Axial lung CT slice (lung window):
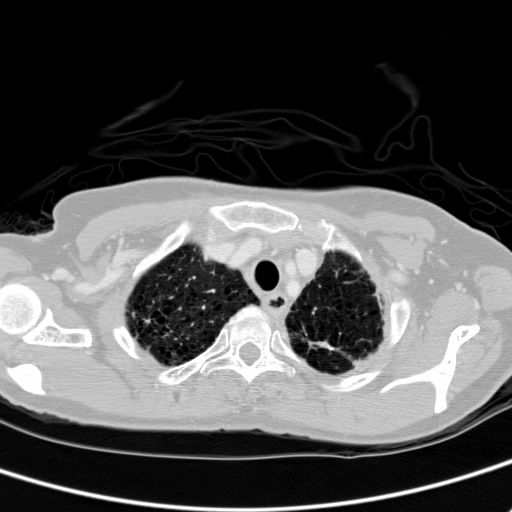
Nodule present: no